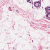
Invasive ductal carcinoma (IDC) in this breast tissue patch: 0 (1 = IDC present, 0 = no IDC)